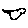
Label: bird